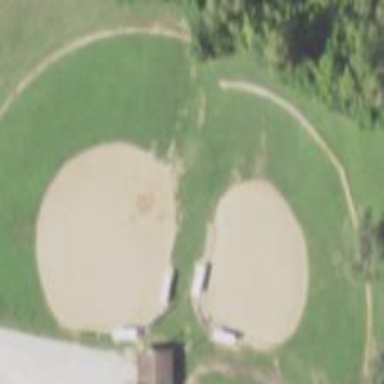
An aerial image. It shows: Baseball pitch for leisure land activities.